Question: I want to get the 'left' position of any page content (so a single script that works on most of the pages).
What I do now is '$('div').eq(0).offset().left' , so this gets the 'left' position of the first div.
The problem now is that many websites (including SO) have a top navbar that is '100% width', or other absolute-positioned elements that (when placed first in the DOM) will return 'left:0px' even though the content is centered.
How can I get the 'left' position of the actual content in any webpage?
Possible solutions I have considered:
- - 'margin-left: auto'- 'content'-
- 'height'- 'left'
Note that we can talk about this position only on pages that actually have a content div (not 100% full width, not responsive, etc...)
PS: It does not have to work in every case, but something that works on most websites should be ok. Also, any other rule that content div usually has is a great start.
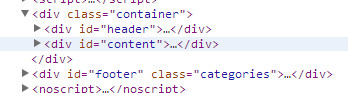
Answer: If anyone else wants to know this, I have created and used this function:
'''
function getContentDiv() {
var mostProbable = jQuery('div').eq(0);
var maxP = 0;
var documentWidth = jQuery(document).width();
var documentHeight = jQuery(document).height();
jQuery('div').each(function () {
var probability = 0;
var t = jQuery(this);
if (t.css('position') == 'static' || t.css('position') == 'relative')
probability += 2;
if (t.height() > documentHeight / 2)
probability += 3;
if (t.parent().is('body'))
probability++;
if (t.css('marginLeft') == t.css('marginRight'))
probability++;
if (t.attr('id') == 'content')
probability += 2;
if (t.attr('id') == 'container')
probability++;
if (t.width() != documentWidth)
probability += 2;
if (probability > maxP) {
maxP = probability;
mostProbable = t;
}
});
return mostProbable;
}
'''